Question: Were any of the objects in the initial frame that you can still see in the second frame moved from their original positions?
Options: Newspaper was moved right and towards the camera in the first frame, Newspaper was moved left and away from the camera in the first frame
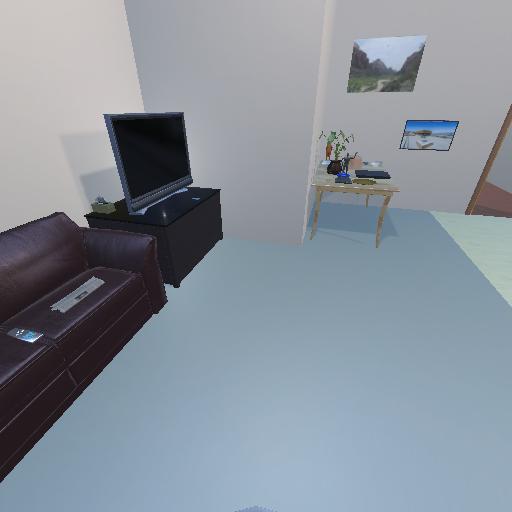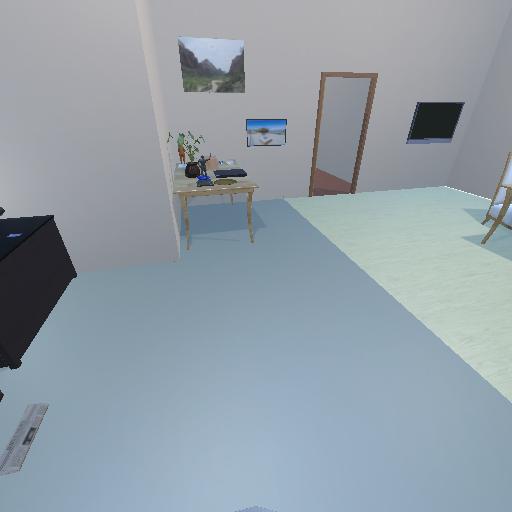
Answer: Newspaper was moved right and towards the camera in the first frame